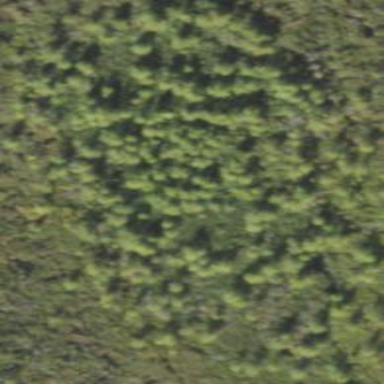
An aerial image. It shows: Woodland consisting mainly of needle-leaved trees.